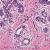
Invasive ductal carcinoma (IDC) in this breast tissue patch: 0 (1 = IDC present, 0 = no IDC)